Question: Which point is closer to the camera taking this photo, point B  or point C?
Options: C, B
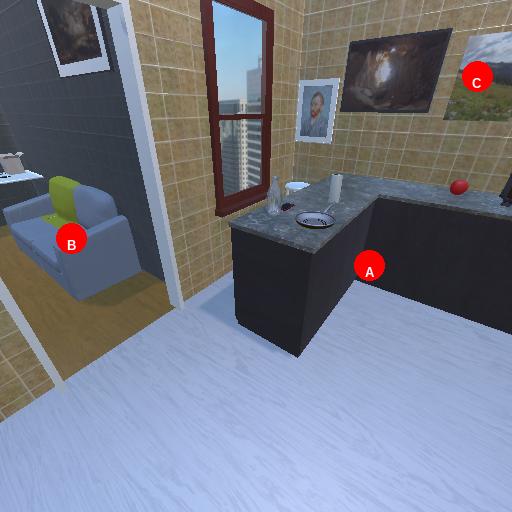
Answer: C